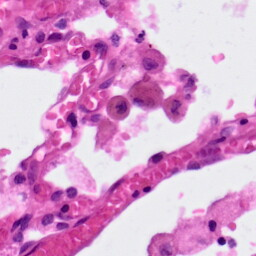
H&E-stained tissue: Lung